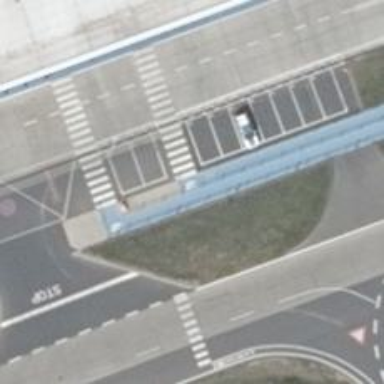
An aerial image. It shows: Concrete sidewalk that functions as footway.